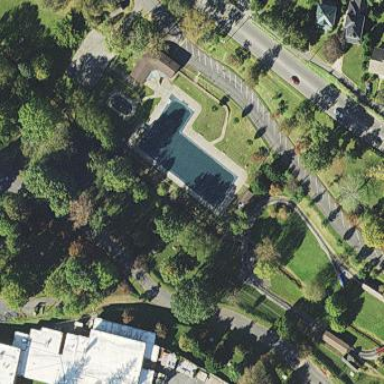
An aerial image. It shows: Swimming pool area designated for leisure and sports activities.